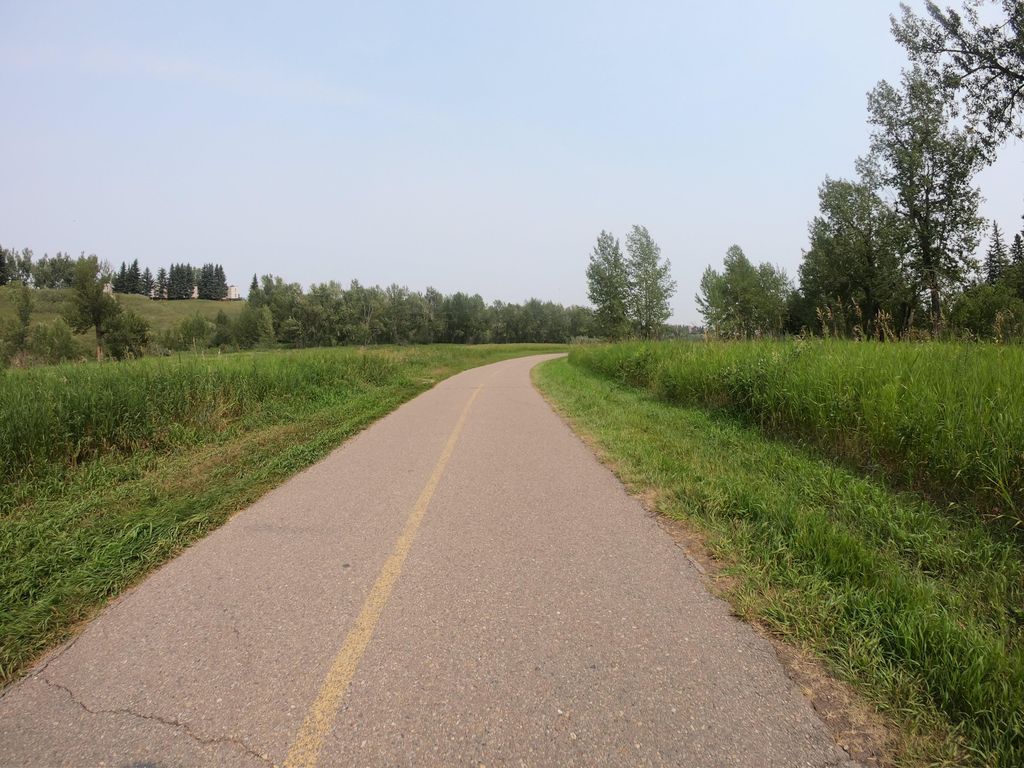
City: calgary